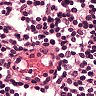
Metastatic tissue present: no